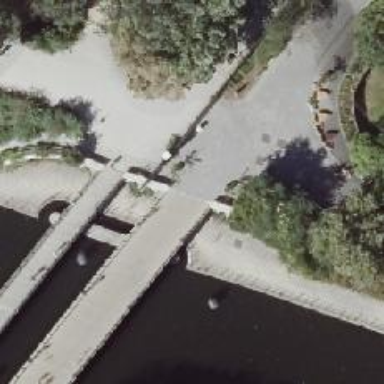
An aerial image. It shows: Footway bridge.